Question: I want to create the shape rectangle as shown below the Image.
what am I supposed to do?
with best regards.

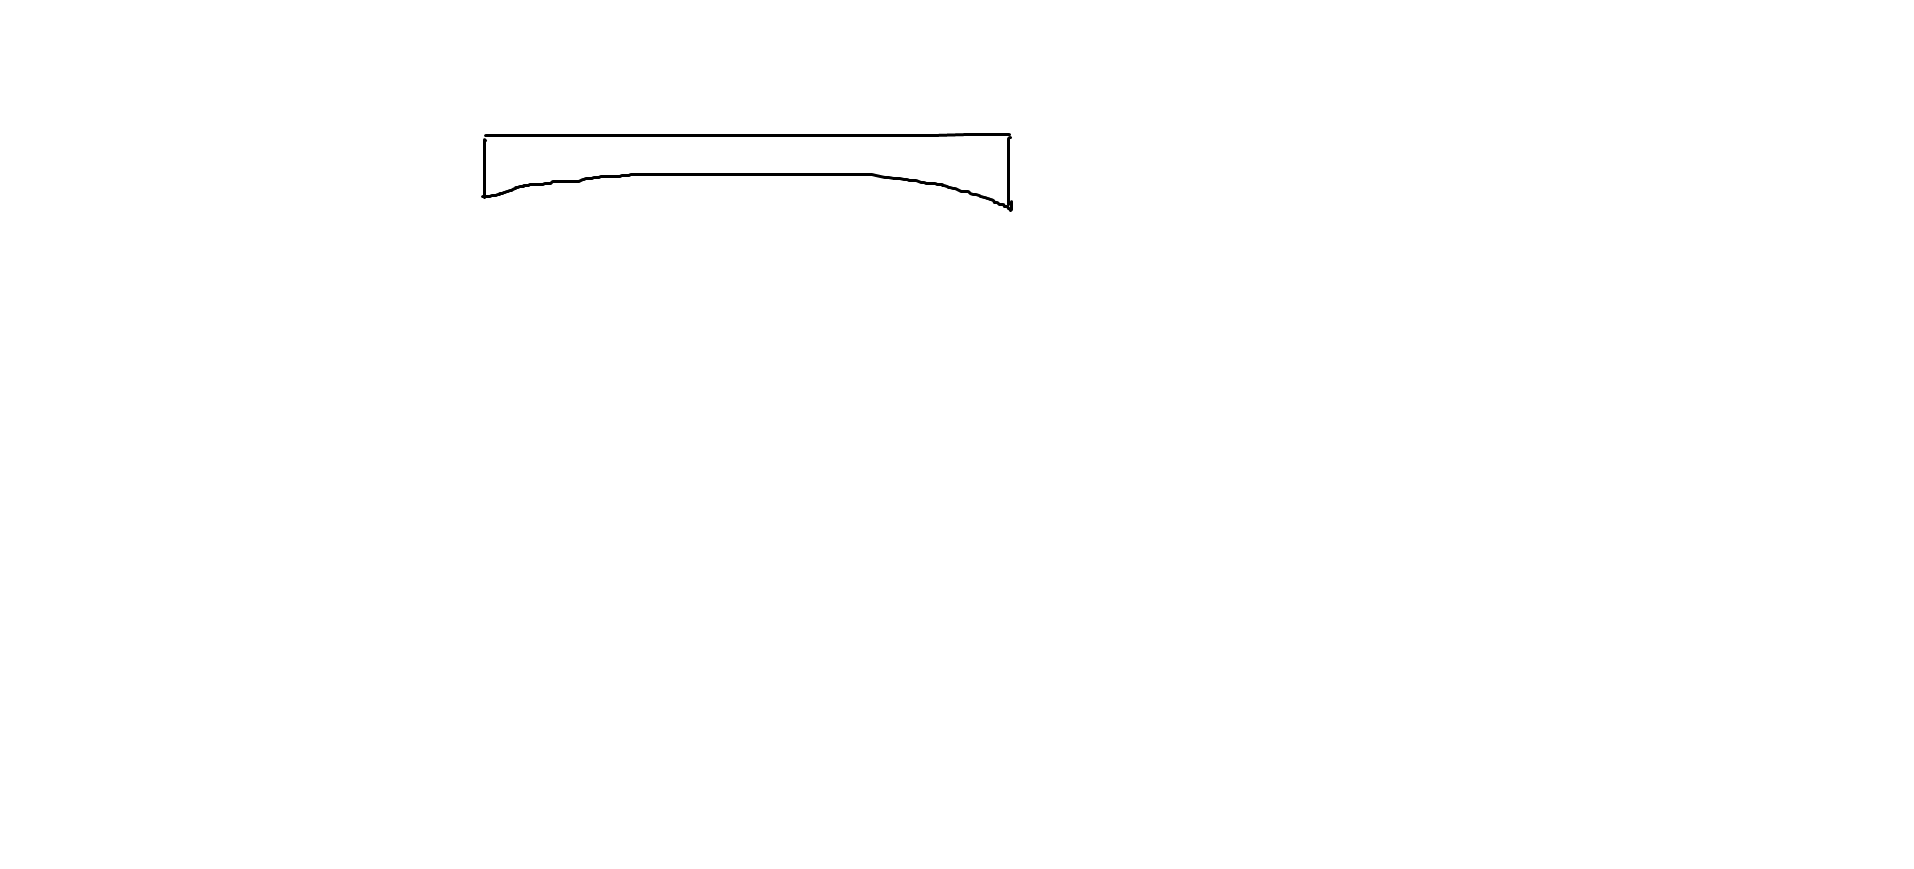
Answer: Using '<vector>'
'''
<vector xmlns:android="http://schemas.android.com/apk/res/android"
android:width="24dp"
android:height="8dp"
android:viewportWidth="24.0"
android:viewportHeight="50.0">
<path
android:fillColor="#8CCC13"
android:pathData="M24 24v-24h-24v24a20 36 0 0 1 24 0z" />
</vector>
'''
see below Output :
<URL>